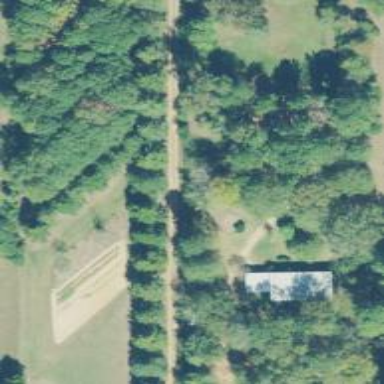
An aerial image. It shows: Driveway.